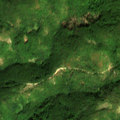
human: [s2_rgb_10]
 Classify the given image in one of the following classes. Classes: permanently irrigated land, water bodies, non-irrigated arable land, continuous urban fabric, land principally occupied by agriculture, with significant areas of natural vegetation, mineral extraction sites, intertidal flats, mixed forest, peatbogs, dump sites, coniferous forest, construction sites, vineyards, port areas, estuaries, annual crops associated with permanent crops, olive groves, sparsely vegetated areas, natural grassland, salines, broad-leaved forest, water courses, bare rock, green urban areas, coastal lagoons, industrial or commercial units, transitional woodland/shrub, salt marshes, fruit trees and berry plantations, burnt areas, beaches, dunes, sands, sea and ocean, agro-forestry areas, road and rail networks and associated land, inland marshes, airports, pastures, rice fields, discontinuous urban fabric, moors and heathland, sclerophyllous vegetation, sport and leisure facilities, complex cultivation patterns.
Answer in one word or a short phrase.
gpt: broad-leaved forest, transitional woodland/shrub